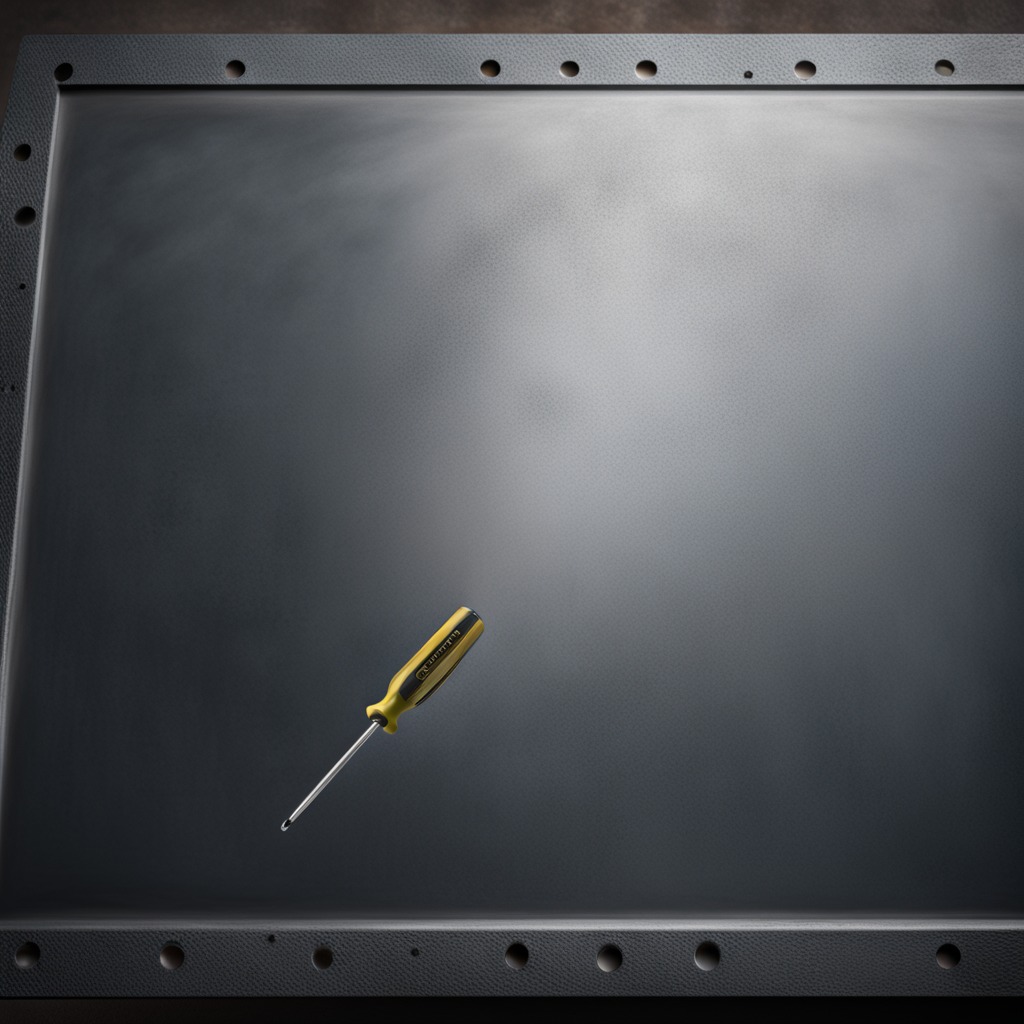
A screwdriver is lying on a cold steel table in a mining workshop.